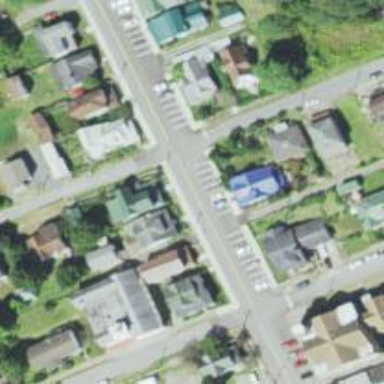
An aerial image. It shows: Alleyway designated as service road.